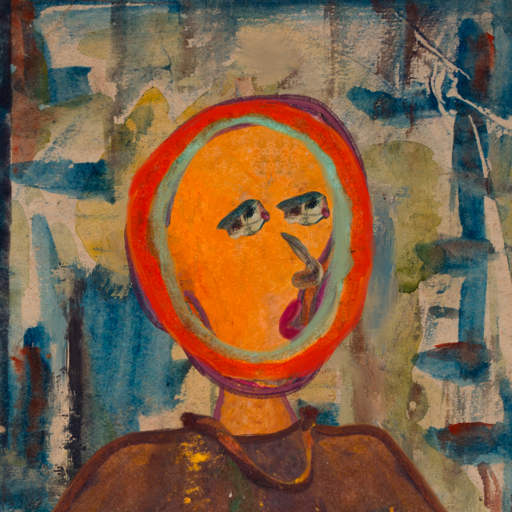
Background: Orphan, Head And Neck Side: Hypocrite_w_Hair, Face Side: Pipe, Bust: Comrade, Hair Side: Sisters, Head Accessory: Blank, Second Necklace: Comrade, Necklace: Blank, Baby: Blank